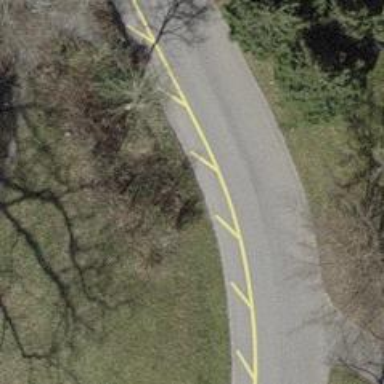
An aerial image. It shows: Set of steps on the road.